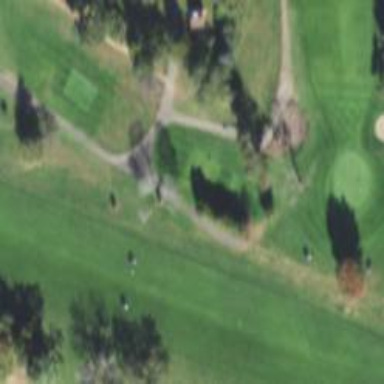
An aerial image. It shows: Golf path made of asphalt.